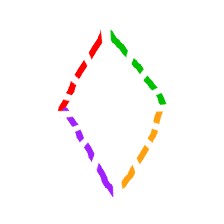
Shape: rhombus